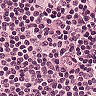
Metastatic tissue present: no